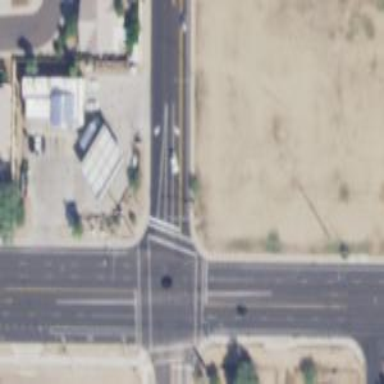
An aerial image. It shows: Solid stop line on the road marking.